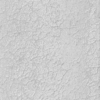
Label: not_dusty